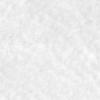
Label: no_change